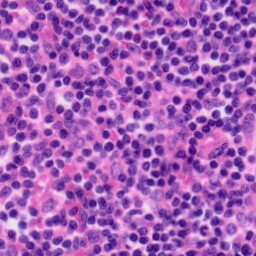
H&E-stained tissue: Tonsil